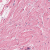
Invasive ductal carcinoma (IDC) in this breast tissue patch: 0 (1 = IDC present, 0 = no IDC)